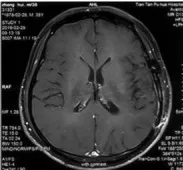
Postoperative brain CT and MRI images. (C-H) Nearly 5 months after surgery. (E) Axial view, contrast-enhanced T1WI.
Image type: radiology (mri)